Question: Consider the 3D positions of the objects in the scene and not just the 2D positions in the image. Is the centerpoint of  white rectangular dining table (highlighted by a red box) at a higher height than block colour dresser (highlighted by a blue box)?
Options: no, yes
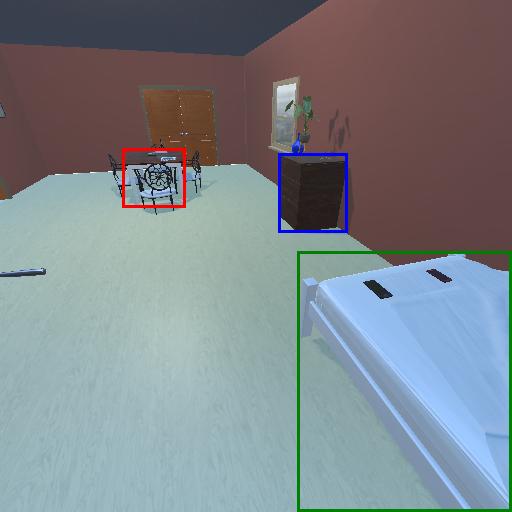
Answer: no